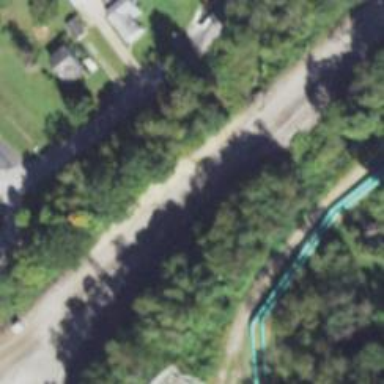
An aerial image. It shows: Junction on the railway.